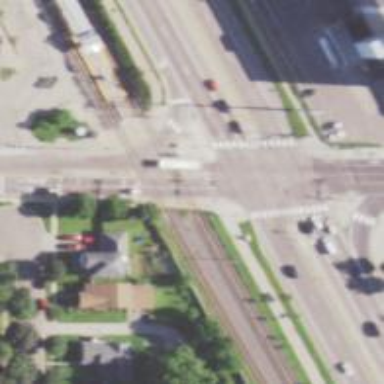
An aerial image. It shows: Crossing for the railway.